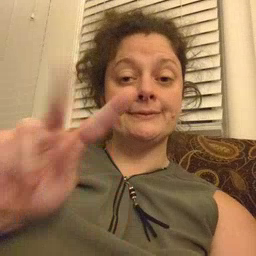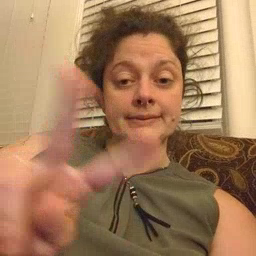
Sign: TV